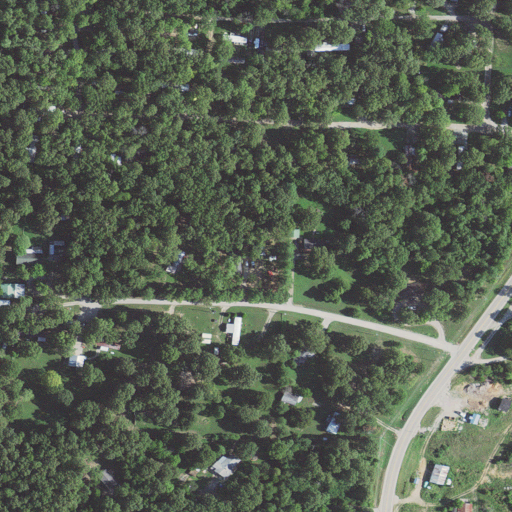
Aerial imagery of mountain in Arkansas named Monkey Run Hill containing deciduous forest, open development, pasture, low intensity development, medium intensity development, and mixed forest